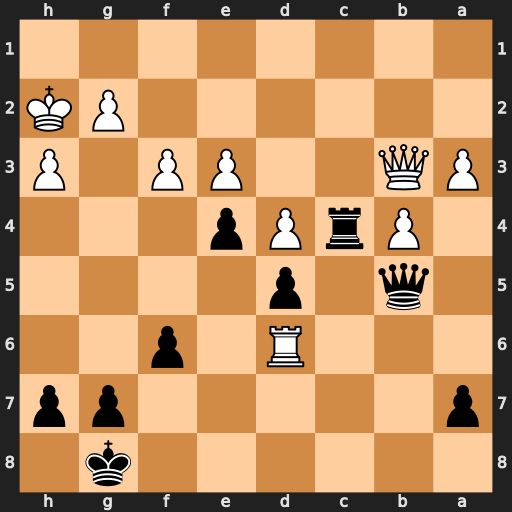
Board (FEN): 6k1/p5pp/3R1p2/1q1p4/1PrPp3/PQ2PP1P/6PK/8
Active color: b
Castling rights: -
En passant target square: -
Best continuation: Qb8 g3 Qxd6